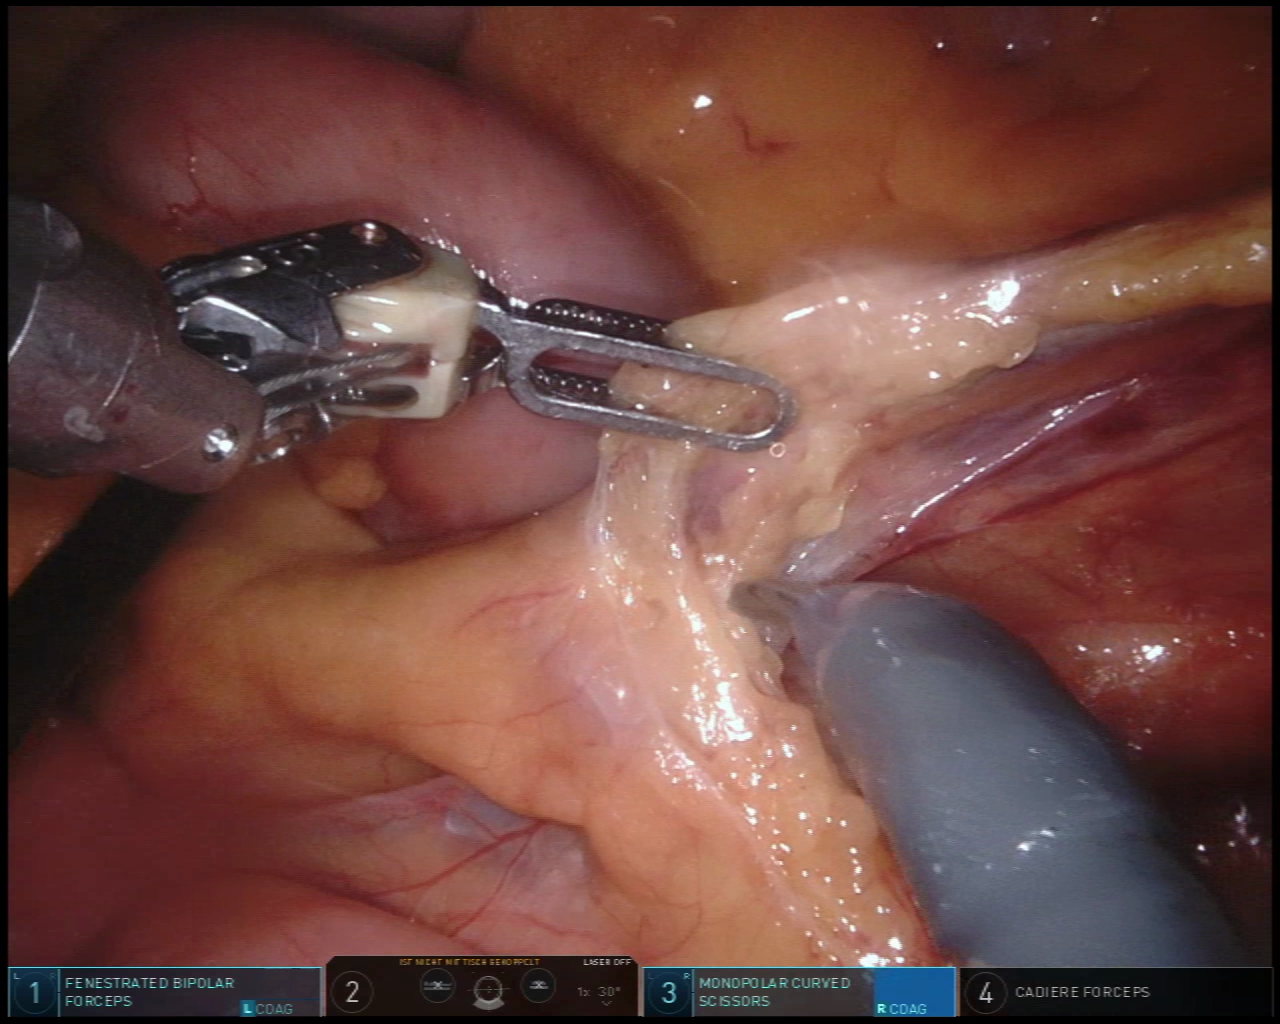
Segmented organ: intestinal_veins
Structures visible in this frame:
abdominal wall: no
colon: no
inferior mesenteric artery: no
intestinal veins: yes
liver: no
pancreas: no
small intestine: yes
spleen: no
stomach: no
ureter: no
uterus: no
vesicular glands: no